五年级 · 立体几何学
下图是一个无盖长方体收纳盒子里面的展开图, 收纳盒子的容积是( )立方厘米。

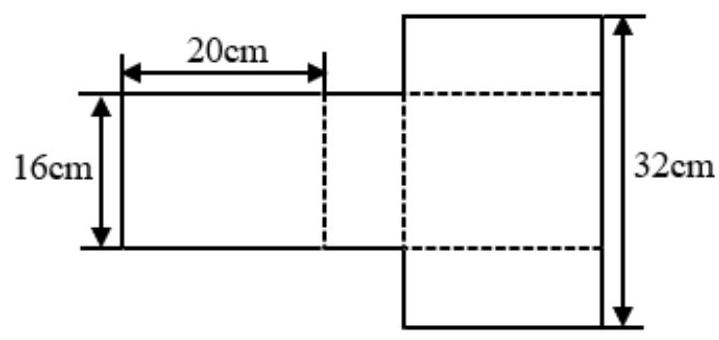
答案: 解2560

【分析】根据对长方体的展开图分析可得, 长方体的长为 20 厘米, 宽为 16 厘米, 两条高 +1 条宽 $=$ 32 厘米, 据此可得高为 $(32-16) \div 2=8$ (厘米), 然后根据长方体的容积公式求解即可。

【详解】 $(32-16) \div 2$

$=16 \div 2$

$=8$ (厘米)

$20 \times 16 \times 8$

$=320 \times 8$

$=2560$ （立方厘米）

收纳盒子的容积是 2560 立方厘米。

【点睛】本题考查了长方体的展开图和长方体容积公式的灵活应用, 关键在于求出长方体的高。